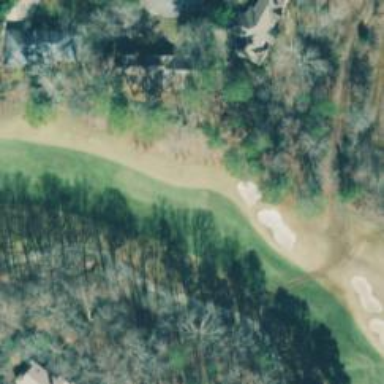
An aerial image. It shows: Golf hole.